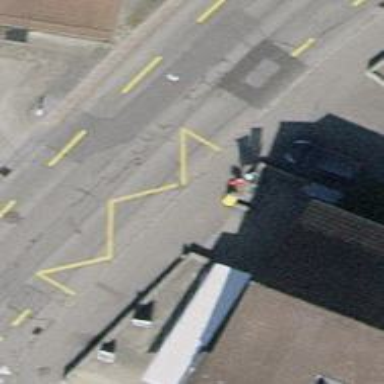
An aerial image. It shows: Platform for public transport on the road.